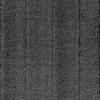
Atmospheric dust classification: dusty